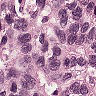
Metastatic tissue present: yes